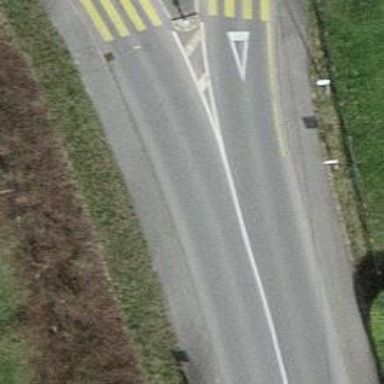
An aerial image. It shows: Public transport stop position.